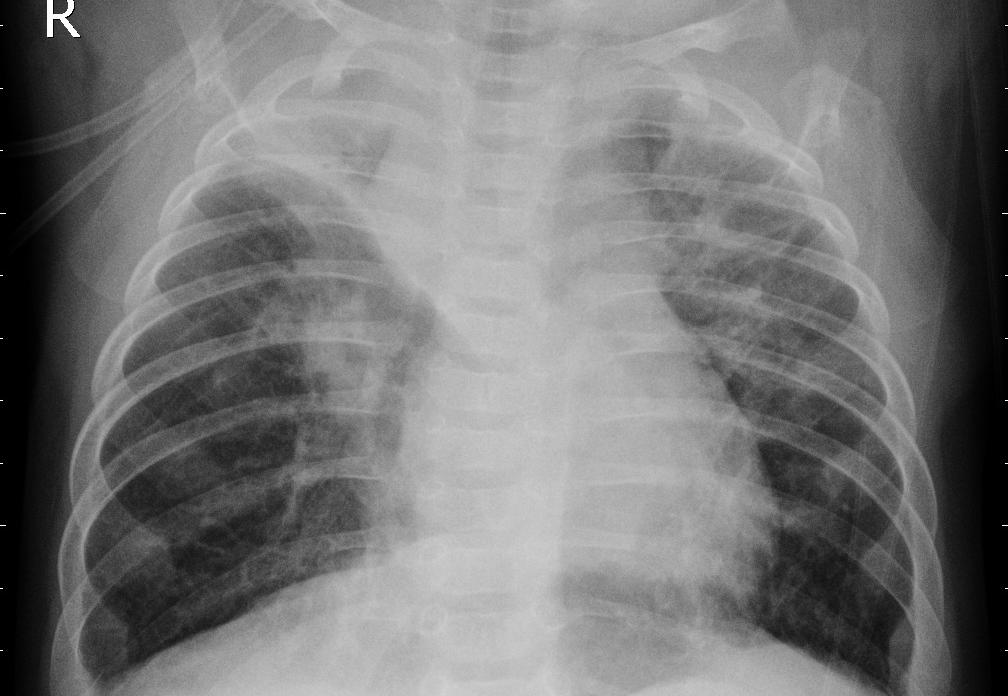
Diagnosis: PNEUMONIA